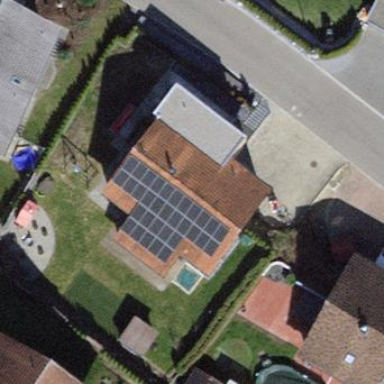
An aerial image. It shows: Solar power generator using photovoltaic panels.